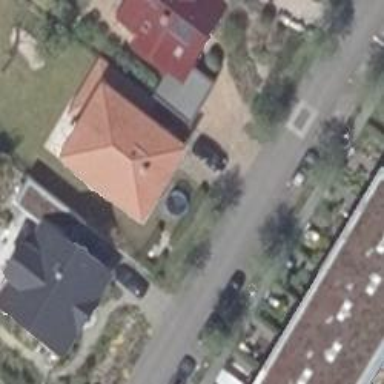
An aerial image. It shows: Detached building with hipped roof.